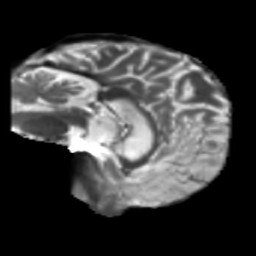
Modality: T2w
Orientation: sagittal
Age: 58
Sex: male
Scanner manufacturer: siemens
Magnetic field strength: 3 T
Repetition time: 5.25 s
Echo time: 0.08 s